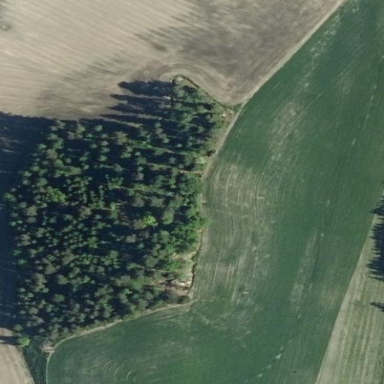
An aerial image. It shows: Beautiful woodland area.